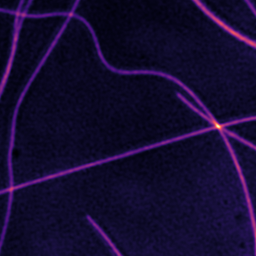
Label: Super-resolution Microtubules image